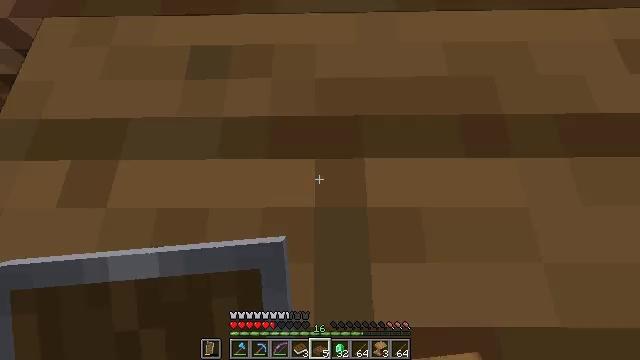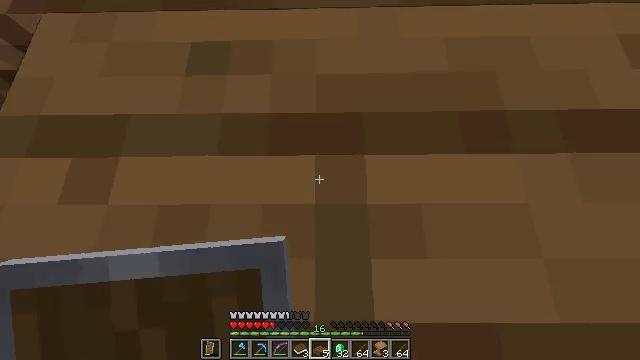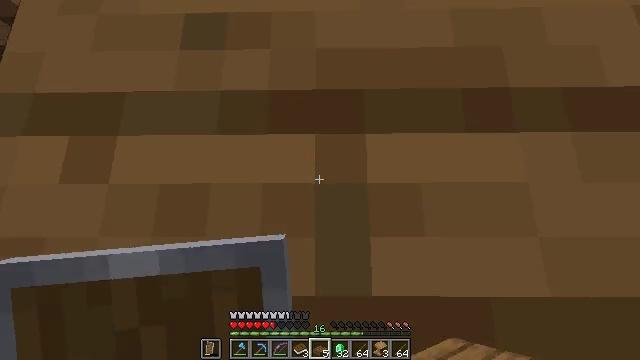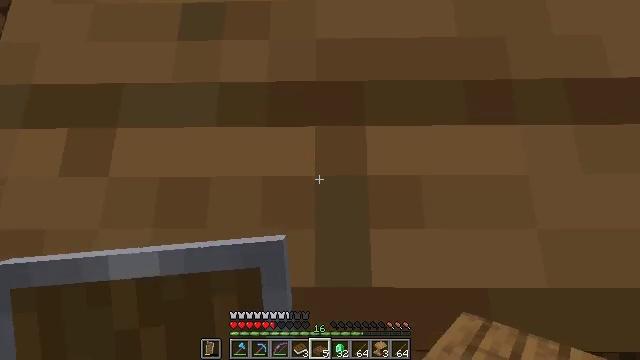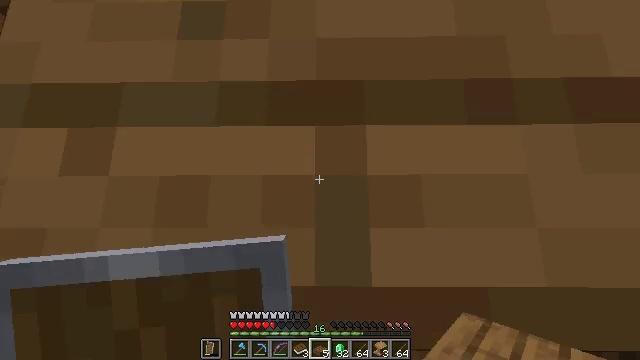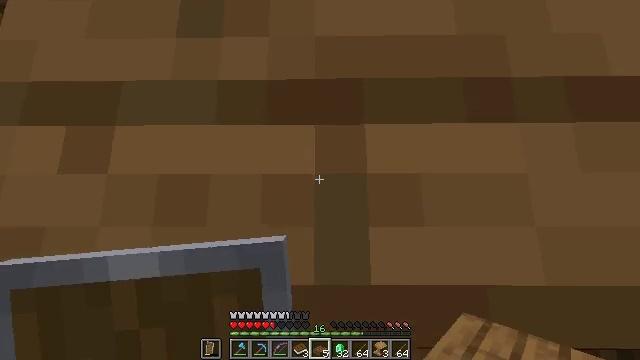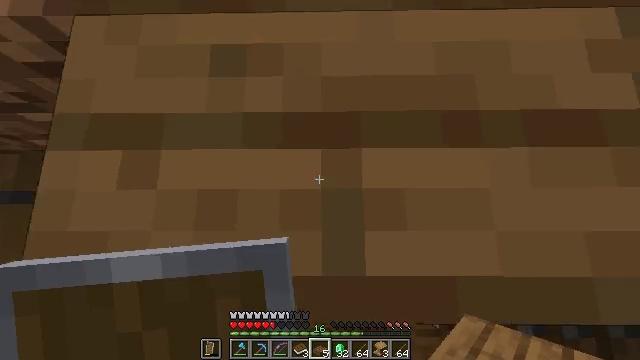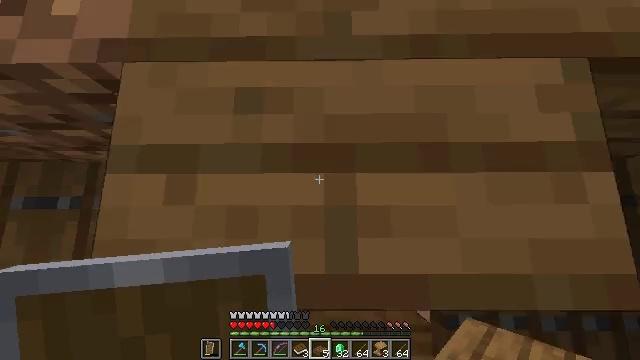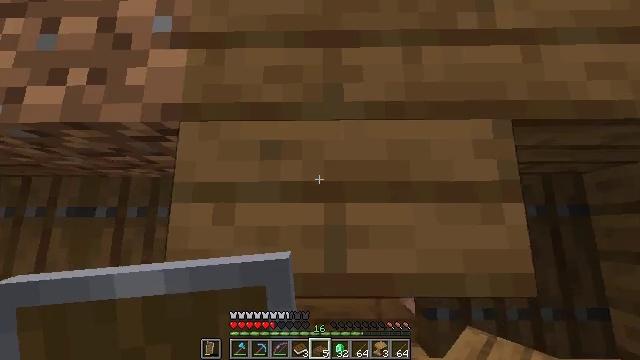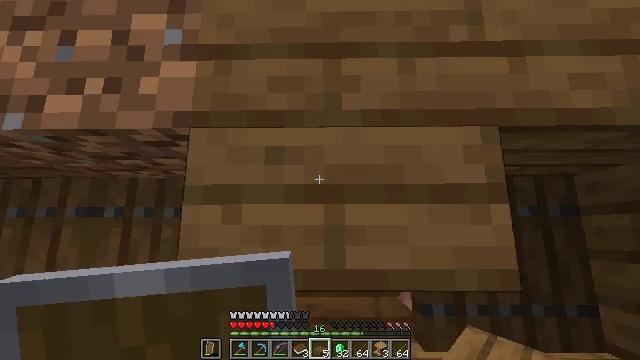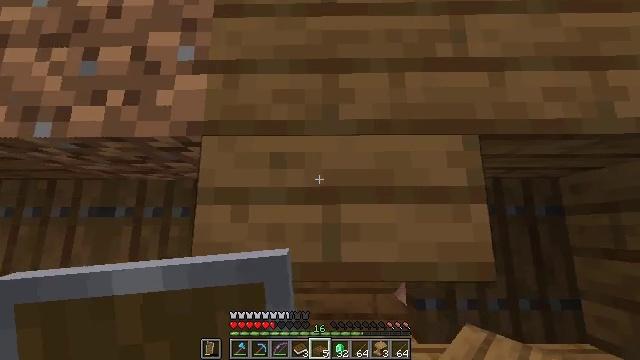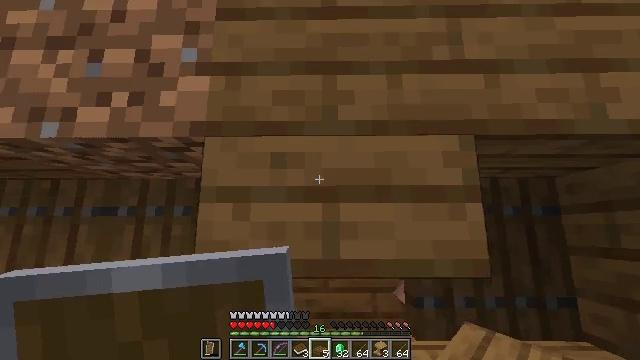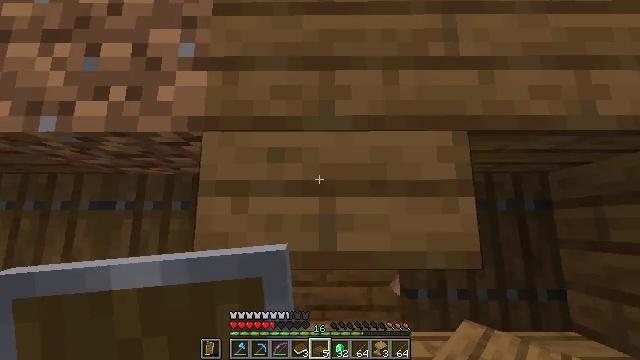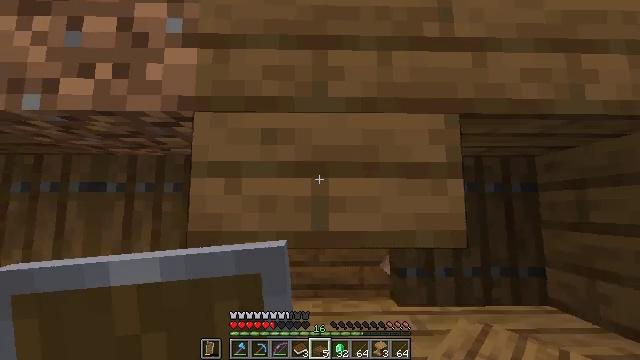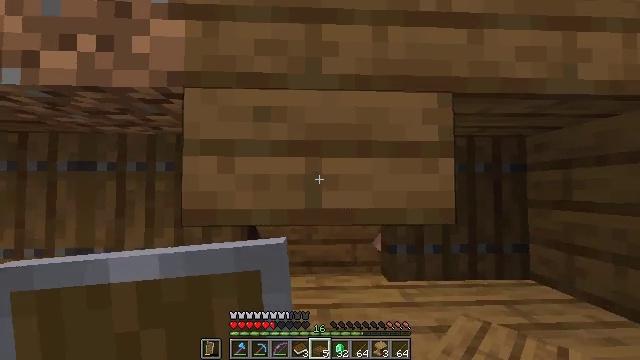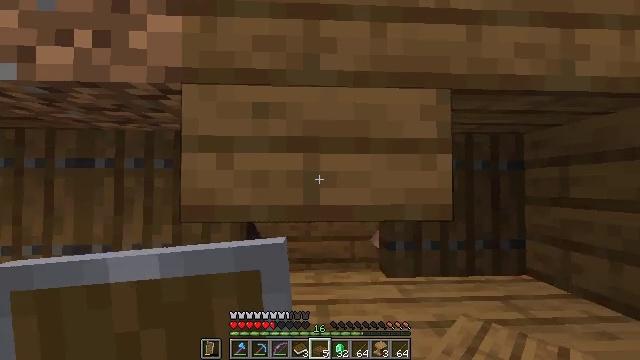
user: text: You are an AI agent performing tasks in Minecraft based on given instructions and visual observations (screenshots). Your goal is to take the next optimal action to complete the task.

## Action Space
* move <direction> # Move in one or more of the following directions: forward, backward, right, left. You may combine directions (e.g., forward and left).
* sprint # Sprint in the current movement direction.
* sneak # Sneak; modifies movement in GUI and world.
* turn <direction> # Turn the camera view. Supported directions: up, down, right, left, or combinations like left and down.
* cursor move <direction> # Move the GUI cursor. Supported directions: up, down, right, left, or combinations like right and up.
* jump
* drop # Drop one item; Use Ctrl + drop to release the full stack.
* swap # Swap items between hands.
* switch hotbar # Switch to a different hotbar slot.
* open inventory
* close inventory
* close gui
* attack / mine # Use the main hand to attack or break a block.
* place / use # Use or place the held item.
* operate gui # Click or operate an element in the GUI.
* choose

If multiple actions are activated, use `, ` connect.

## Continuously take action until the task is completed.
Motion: motion action
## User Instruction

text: Reclaim the spruce slab for later use.
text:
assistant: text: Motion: no_op
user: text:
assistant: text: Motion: turn down
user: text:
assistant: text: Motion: turn down
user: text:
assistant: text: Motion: no_op
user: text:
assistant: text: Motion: use / place
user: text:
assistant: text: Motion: move back, use / place
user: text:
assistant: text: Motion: move back
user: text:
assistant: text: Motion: move back
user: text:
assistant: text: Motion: no_op
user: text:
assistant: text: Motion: no_op
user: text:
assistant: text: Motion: no_op
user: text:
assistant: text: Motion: turn down
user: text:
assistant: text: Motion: turn right and down
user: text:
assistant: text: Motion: turn right and down
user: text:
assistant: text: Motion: no_op
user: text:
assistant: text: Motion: no_op
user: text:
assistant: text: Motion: no_op
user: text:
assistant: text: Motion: no_op
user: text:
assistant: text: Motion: no_op
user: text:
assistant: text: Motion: no_op
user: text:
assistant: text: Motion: turn left and up
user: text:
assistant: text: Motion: turn left and up
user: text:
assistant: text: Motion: turn up
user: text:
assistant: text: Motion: no_op
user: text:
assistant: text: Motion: no_op
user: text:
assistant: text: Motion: no_op
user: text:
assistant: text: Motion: no_op
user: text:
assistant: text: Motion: no_op
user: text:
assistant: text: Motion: no_op
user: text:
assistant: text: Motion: no_op